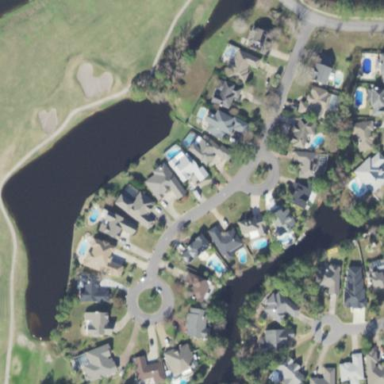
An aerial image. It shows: Picturesque scene of golf course with lateral water hazard.